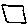
Label: square